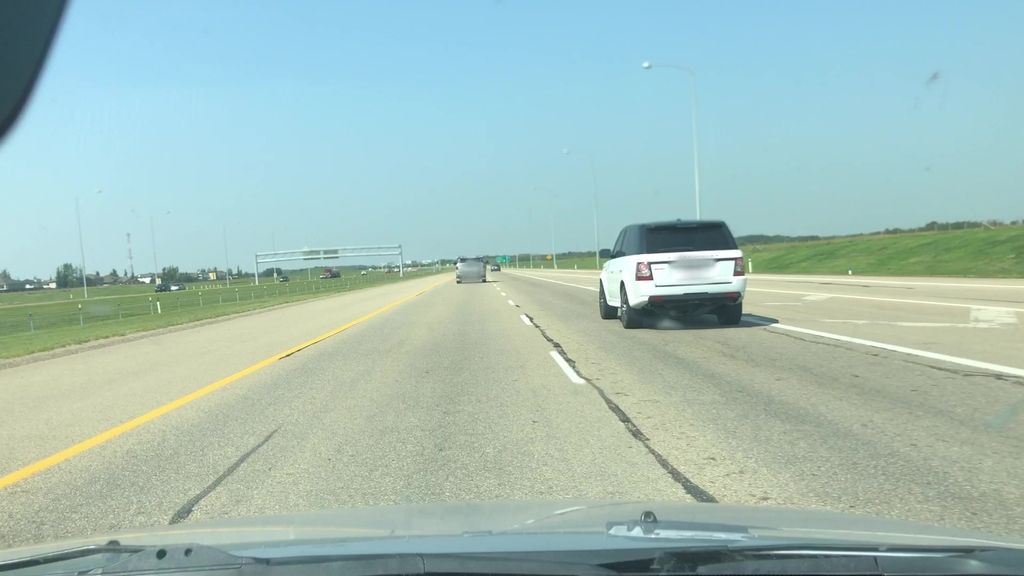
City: edmonton